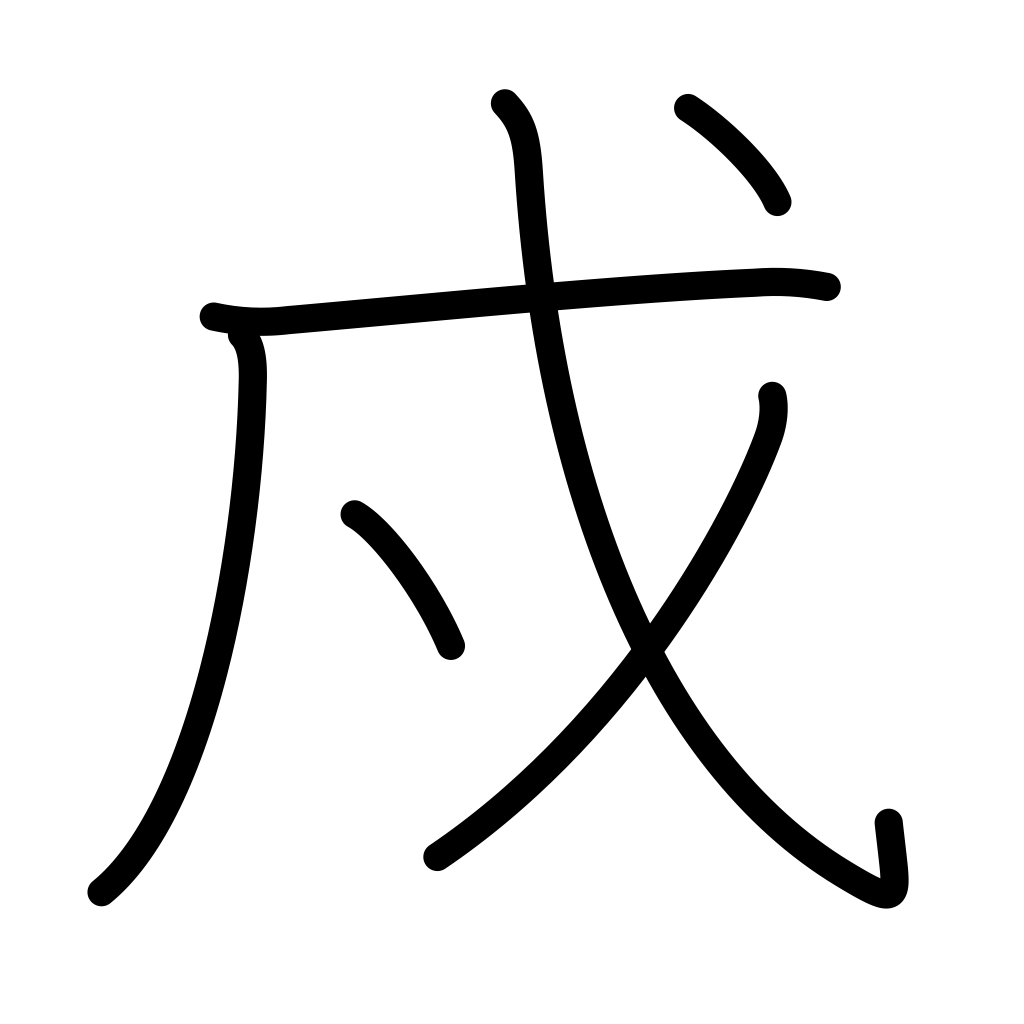
Meaning: protection